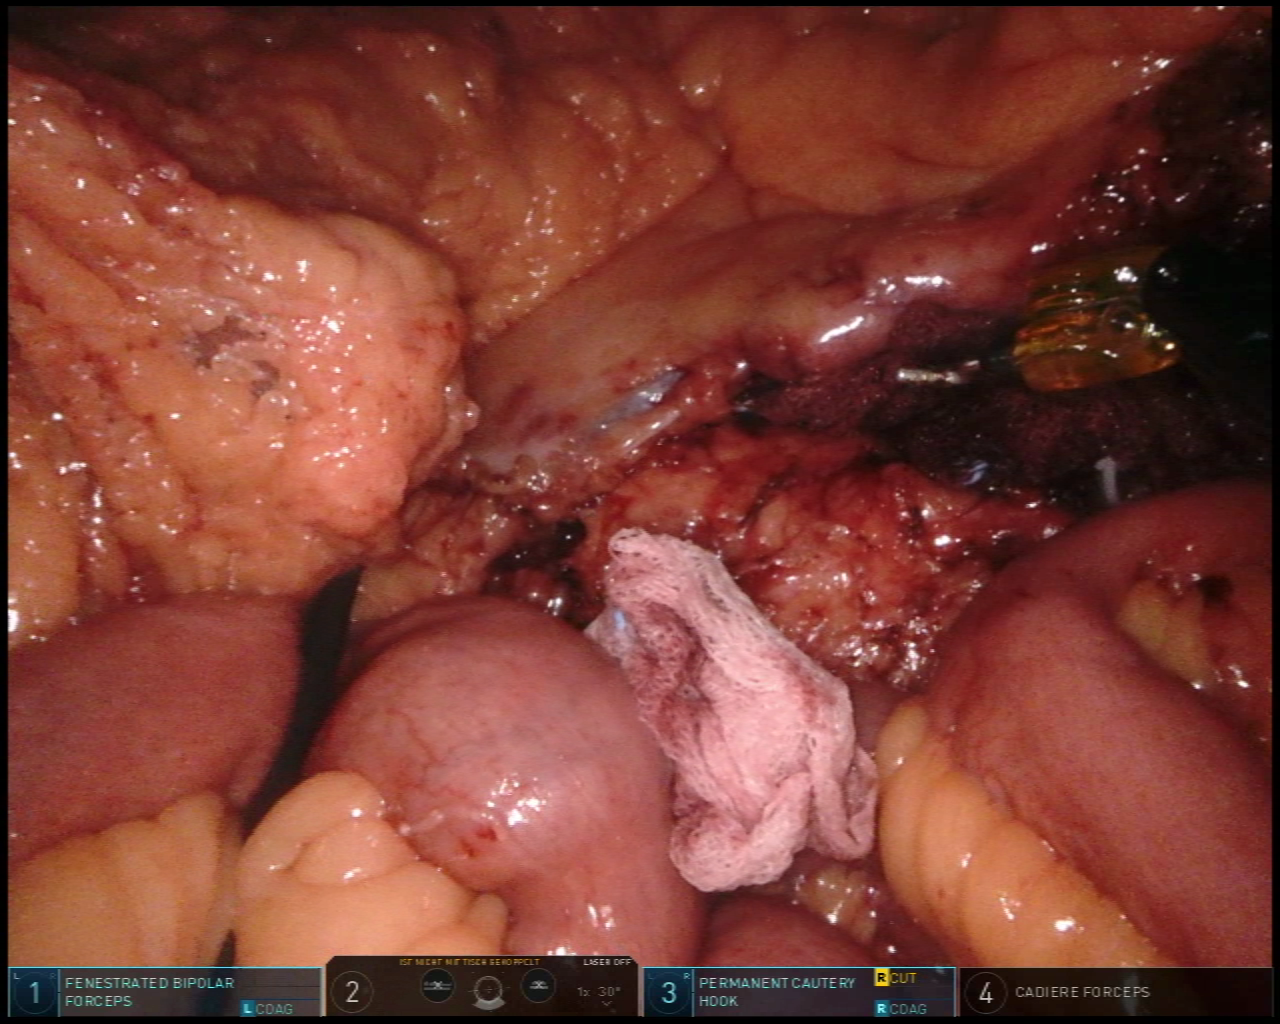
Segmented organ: intestinal_veins
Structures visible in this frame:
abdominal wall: no
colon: no
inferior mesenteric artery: no
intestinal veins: yes
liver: no
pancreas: no
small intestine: yes
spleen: no
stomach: no
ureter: no
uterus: no
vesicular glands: no